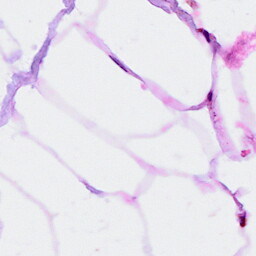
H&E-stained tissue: Breast